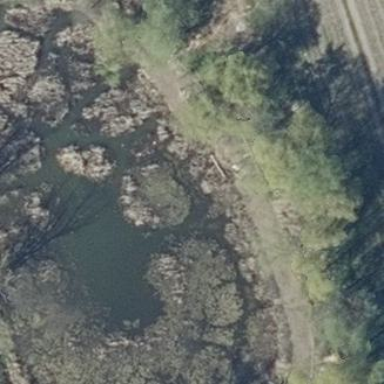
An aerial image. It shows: Pond surrounded by natural water.